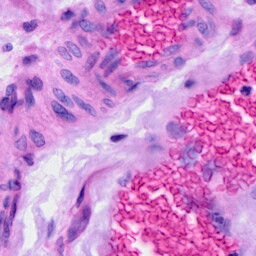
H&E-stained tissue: Ovarian